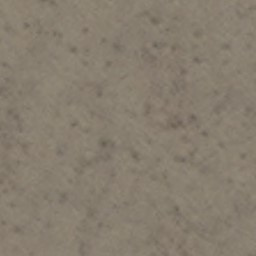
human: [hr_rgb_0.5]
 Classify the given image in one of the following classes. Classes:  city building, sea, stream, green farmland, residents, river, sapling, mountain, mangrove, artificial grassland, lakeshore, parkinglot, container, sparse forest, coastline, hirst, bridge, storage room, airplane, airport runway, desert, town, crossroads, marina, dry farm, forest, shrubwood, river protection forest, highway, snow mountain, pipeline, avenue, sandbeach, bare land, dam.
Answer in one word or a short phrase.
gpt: bare land